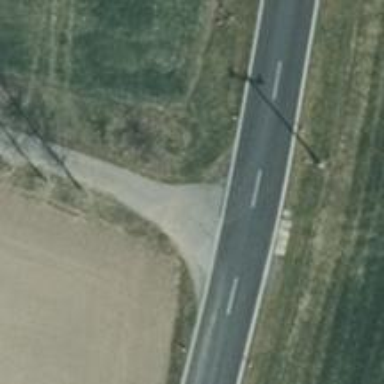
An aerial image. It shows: Tertiary road with asphalt surface.